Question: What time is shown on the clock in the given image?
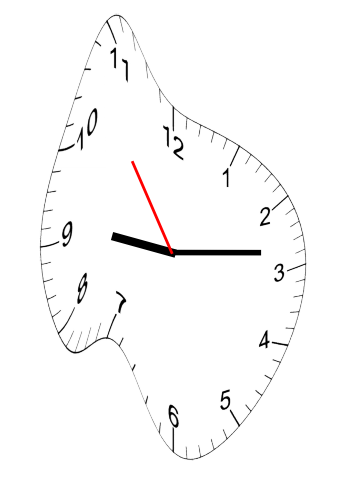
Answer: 09:13:54